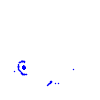
Particle: proton